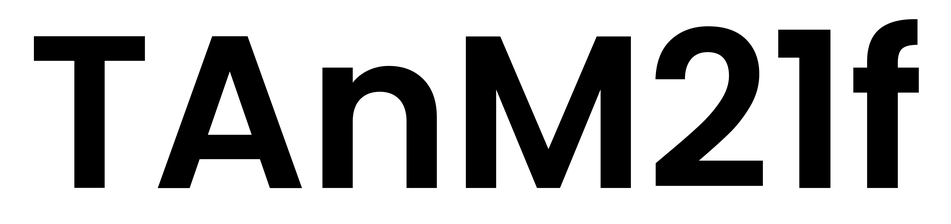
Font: Poppins-SemiBold